Question: I have a similar problem as described in <URL>:
I don't want that (in my special case) weird scientific formatting of the axis. My problem is different as I have this problem at my 'z'-Axis. For 2-D plots I can use 'ax.get_yaxis().get_major_formatter().set_useOffset(False)'. And there is no function 'ax.get_zaxis()'
What do I use to format my 'z'-Axis the same way?
EDIT: Example:
'''
from mpl_toolkits.mplot3d import Axes3D
import numpy as np
import sys
import matplotlib
import matplotlib.pyplot as pyplot
def func(xi, ti):
res = 10e3 + np.cos(ti) * np.sin(xi)
return res
if __name__ == '__main__':
timeSpacing = 20
timeStart = 0
timeEnd = 1
time = np.linspace(timeStart, timeEnd, timeSpacing)
widthSpacing = 50
widthStart = 0
widthEnd = 3
width = np.linspace(widthStart, widthEnd, widthSpacing)
resList = []
matplotlib.rcParams['legend.fontsize'] = 10
fig = pyplot.figure()
ax = fig.gca(projection = '3d')
for i, item in enumerate(time):
ti = [item for t in width]
res = func(width, ti)
ax.plot(width, ti, res, 'b')
ax.set_xlabel('x')
ax.set_ylabel('t')
ax.set_zlabel('f(x,t)')
pyplot.show()
'''

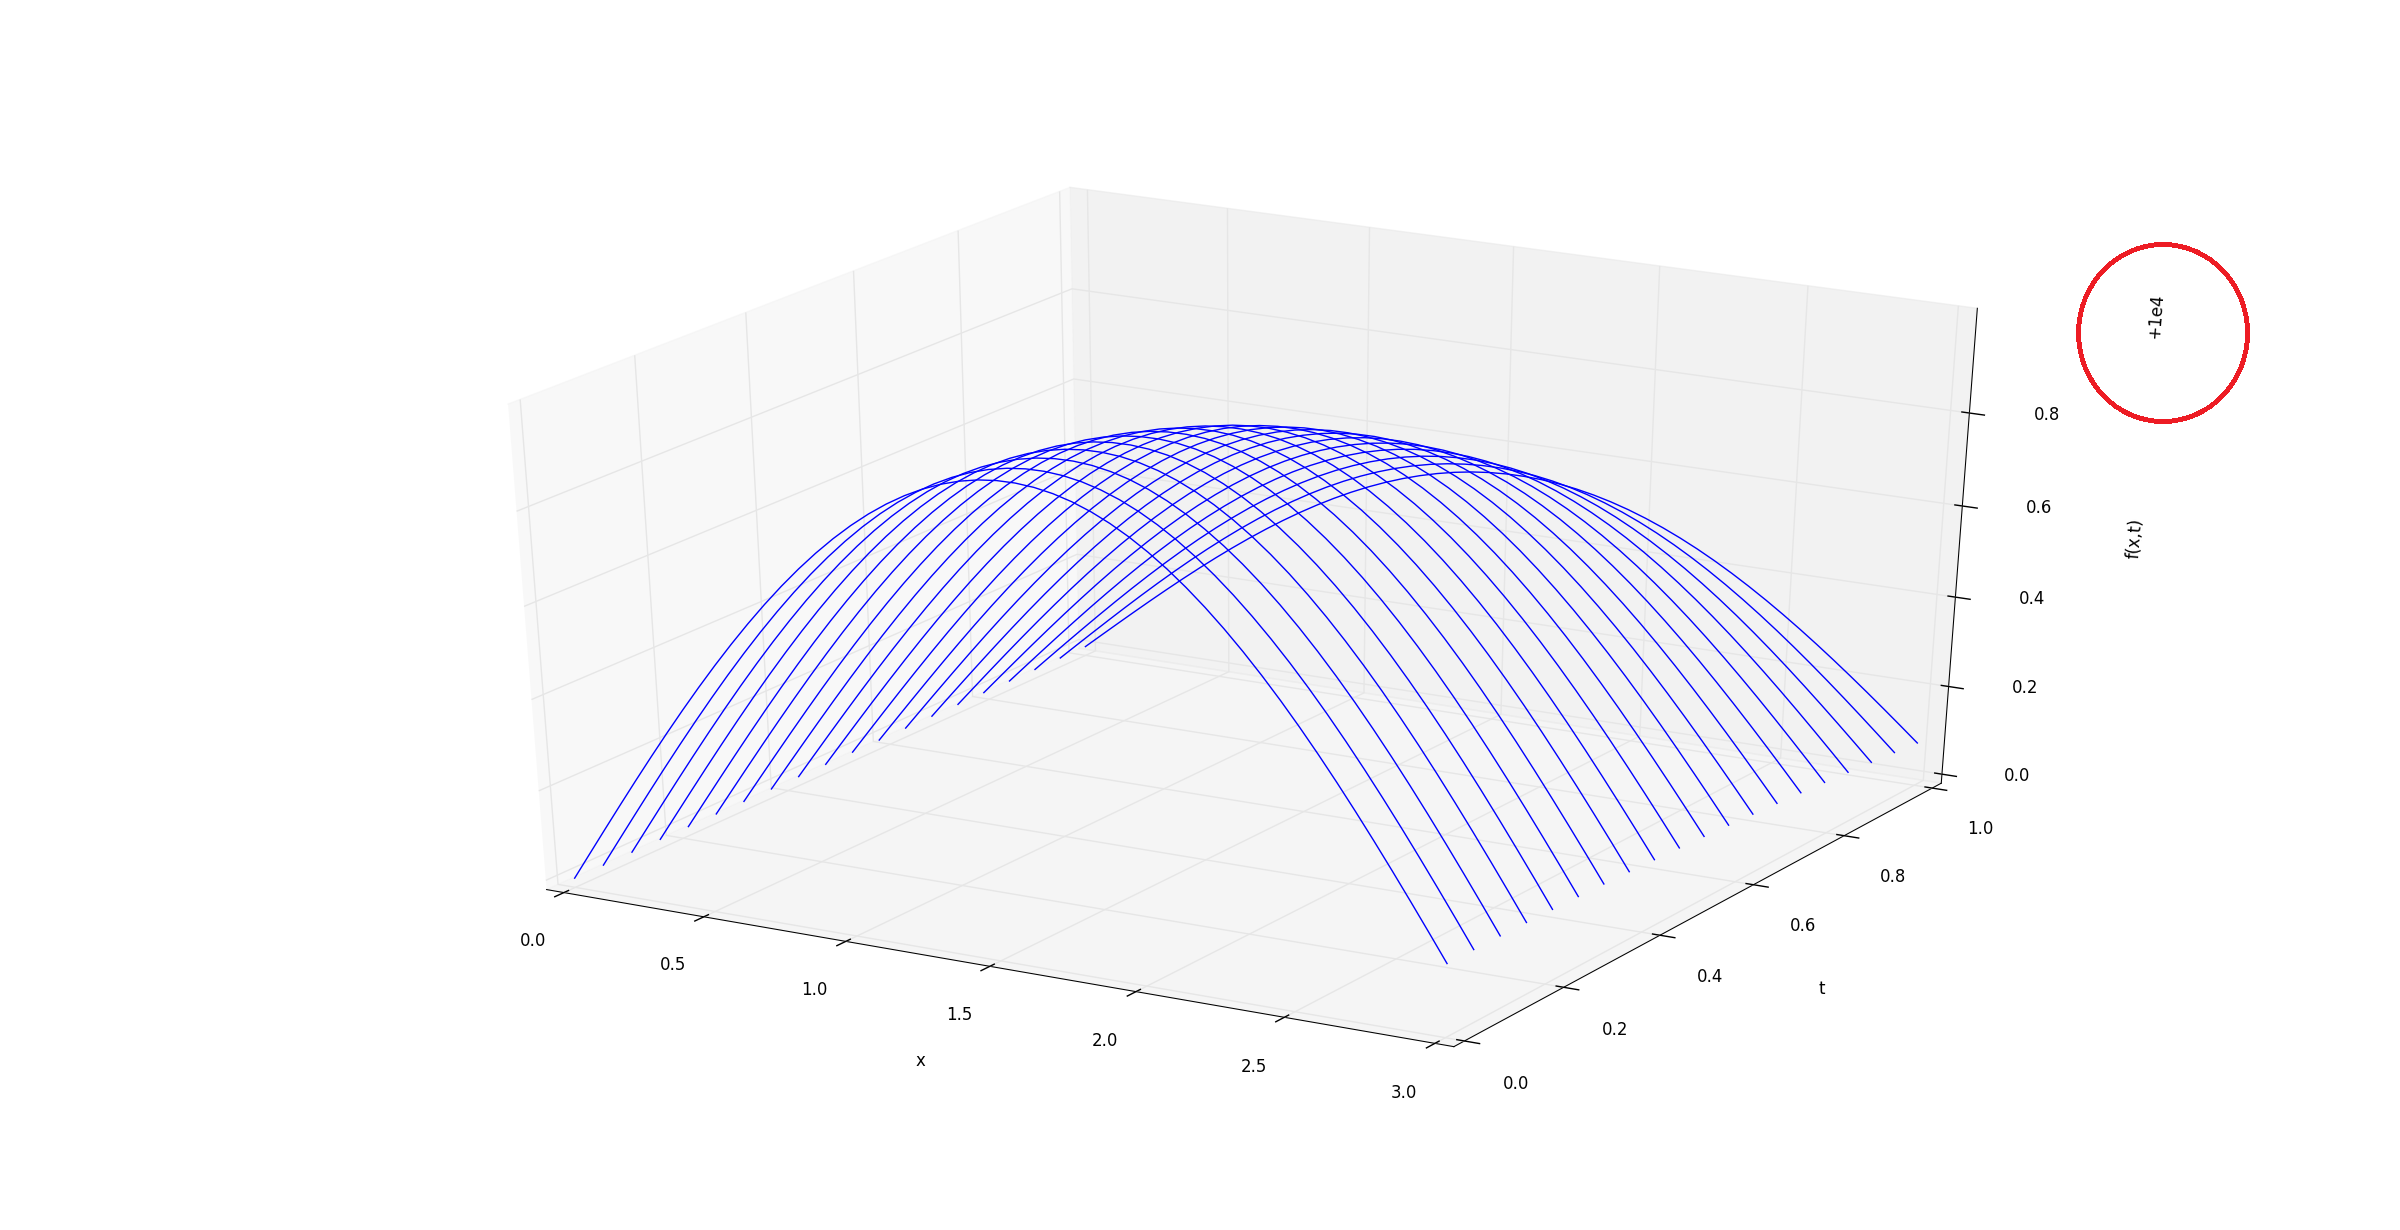
Answer: As you say, there is no 'get_zaxis()' method. But, fortunately, there is 'zaxis' field (so don't add '()'). There are also 'xaxis' and 'yaxis' fields, so you can use all of those uniformly instead of 'get_...axis()' if you like.
For example:
'''
if __name__ == '__main__':
...
ax = fig.gca(projection = '3d')
ax.zaxis.get_major_formatter().set_useOffset(False) # here
for i, item in enumerate(time):
...
'''
and the end result should look something like this:
<URL>
As you can see, for large numbers it might not look so well...